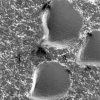
Atmospheric dust classification: not_dusty